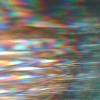
Label: sunburn